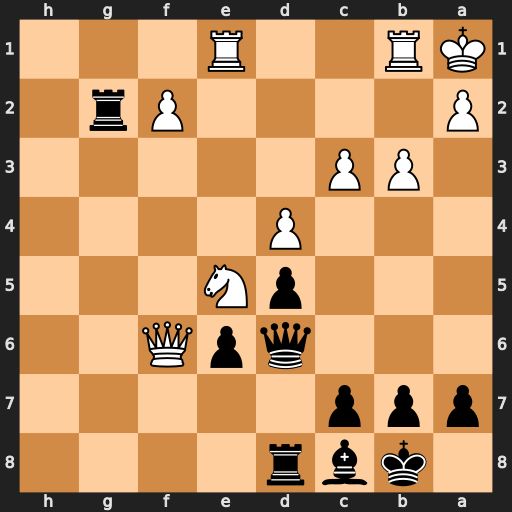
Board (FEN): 1kbr4/ppp5/3qpQ2/3pN3/3P4/1PP5/P4Pr1/KR2R3
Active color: b
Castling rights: -
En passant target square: -
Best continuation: Rf8